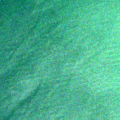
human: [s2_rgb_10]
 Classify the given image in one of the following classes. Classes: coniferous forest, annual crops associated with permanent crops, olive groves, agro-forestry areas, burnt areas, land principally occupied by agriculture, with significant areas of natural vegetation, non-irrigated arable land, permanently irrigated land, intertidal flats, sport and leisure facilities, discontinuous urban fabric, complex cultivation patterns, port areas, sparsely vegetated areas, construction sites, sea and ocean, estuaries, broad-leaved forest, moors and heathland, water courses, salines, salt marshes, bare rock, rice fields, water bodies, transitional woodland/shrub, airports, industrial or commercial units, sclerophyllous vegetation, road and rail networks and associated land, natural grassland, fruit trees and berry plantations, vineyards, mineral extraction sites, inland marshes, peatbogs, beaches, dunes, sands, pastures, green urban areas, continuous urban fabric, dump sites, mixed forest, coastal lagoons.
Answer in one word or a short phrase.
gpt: sea and ocean